Interaction volume radius: 5 \u00c5
Interaction volume height: 25 \u00c5
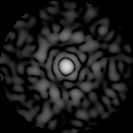
Disorder parameter: 0.8304